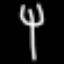
Label: fork